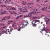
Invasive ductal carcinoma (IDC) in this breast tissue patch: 1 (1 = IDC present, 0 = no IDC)